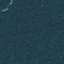
Land use / land cover class: Forest